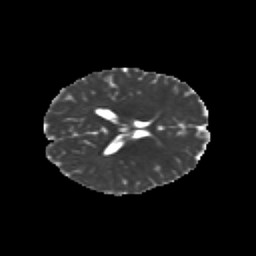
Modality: MD
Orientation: axial
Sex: female
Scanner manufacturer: siemens
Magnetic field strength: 3 T
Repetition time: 5 s
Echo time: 0.071 s